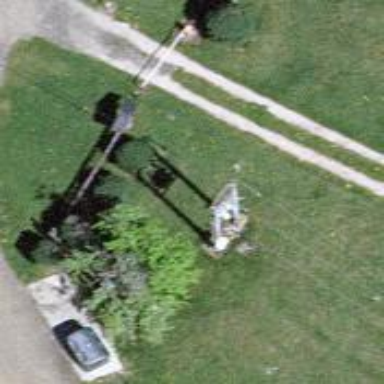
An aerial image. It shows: Distribution transformer on power pole.